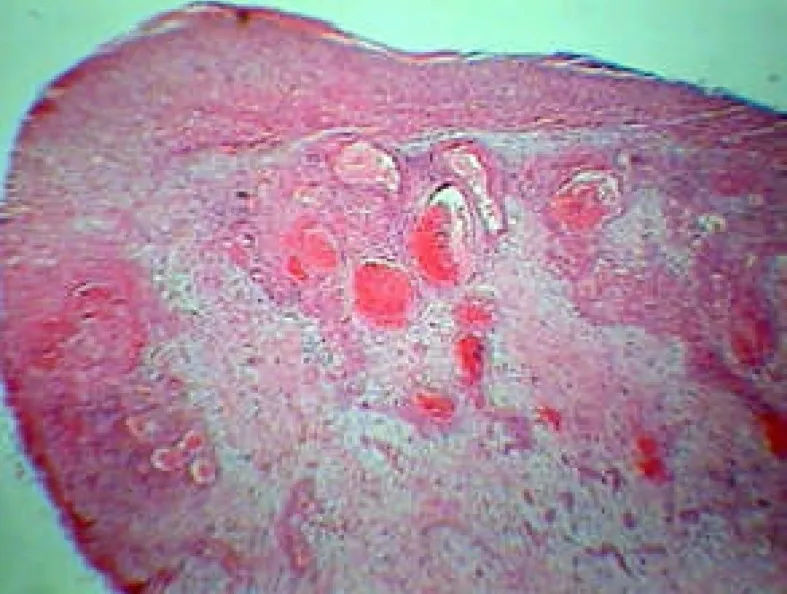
An exophytic mass of granulation like tissue (H&E; original magnification, x100.
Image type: pathology (h&e)